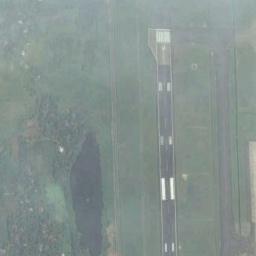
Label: runway